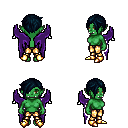
a pixel art fantasy rpg character, female body template, orc, green skin, purple wings, gold greaves, raven pixie cut hairstyle, gold boots, four views (front, back, left, right), 2x2 character sprite sheet, small pixel art, hard edges, no anti-aliasing